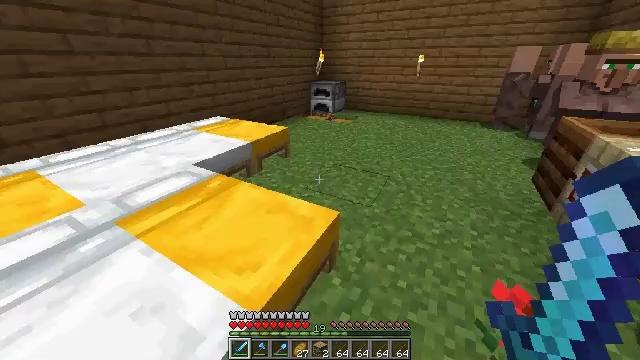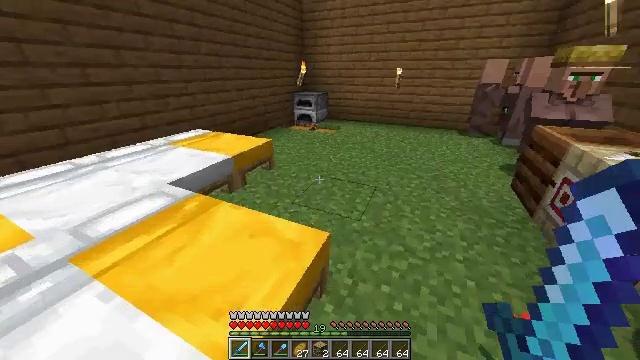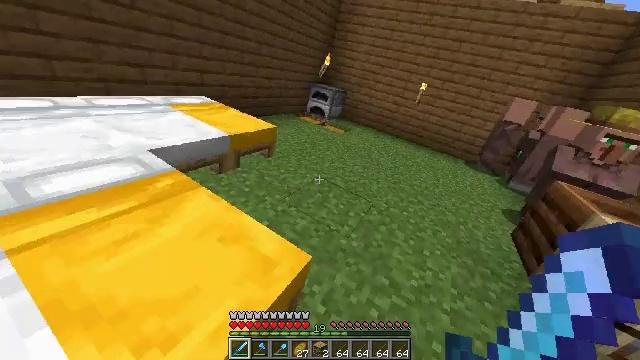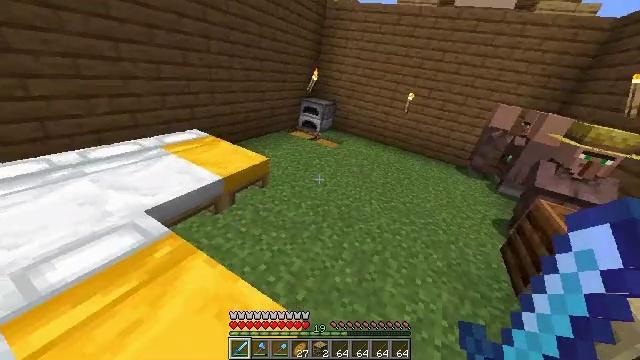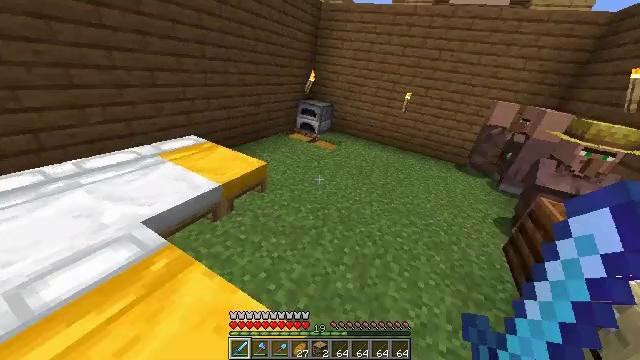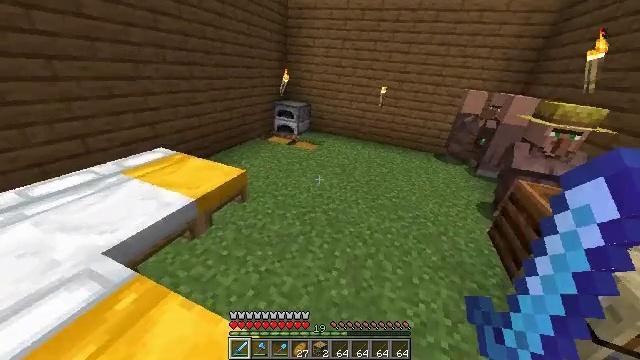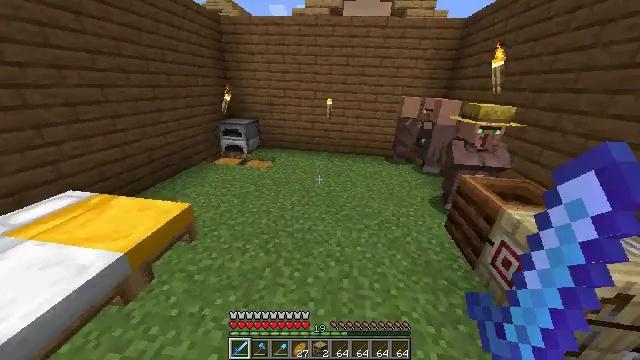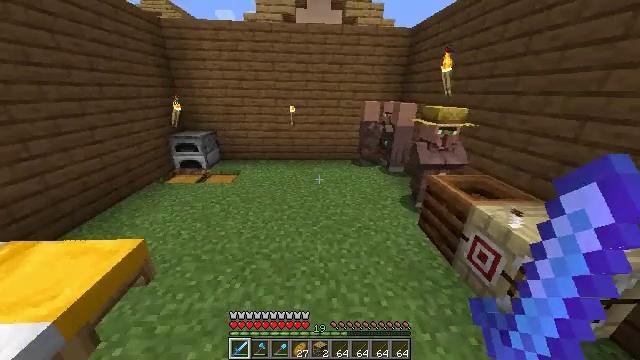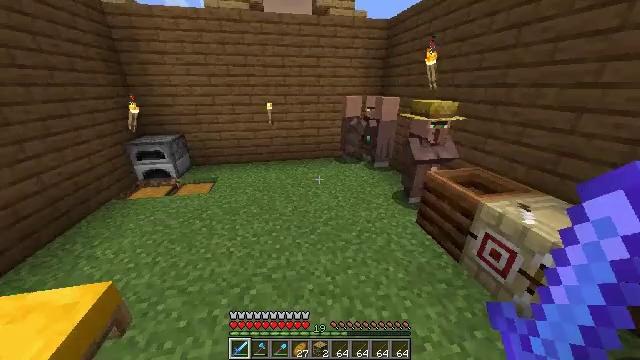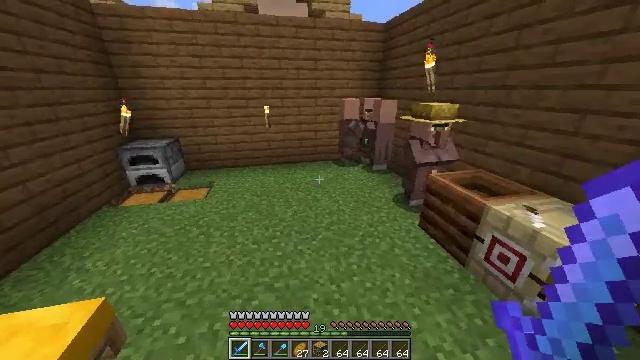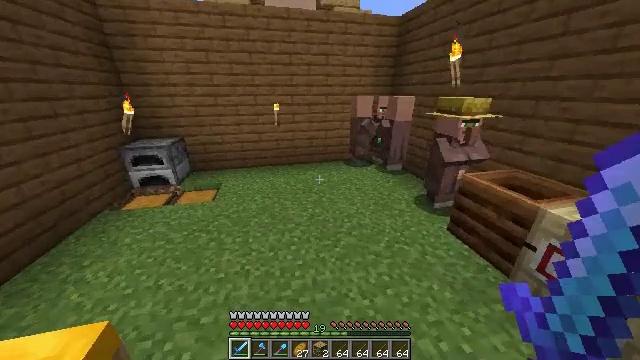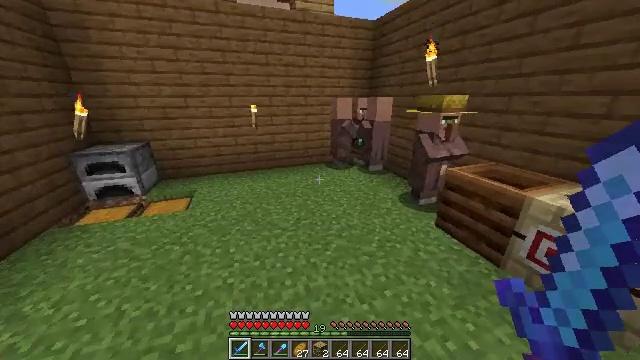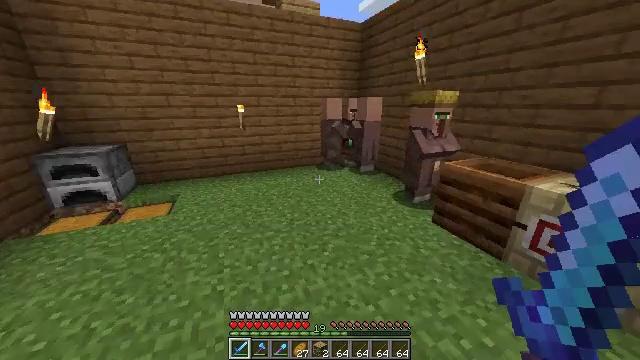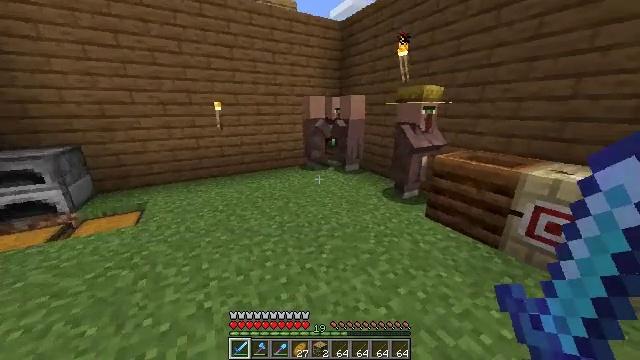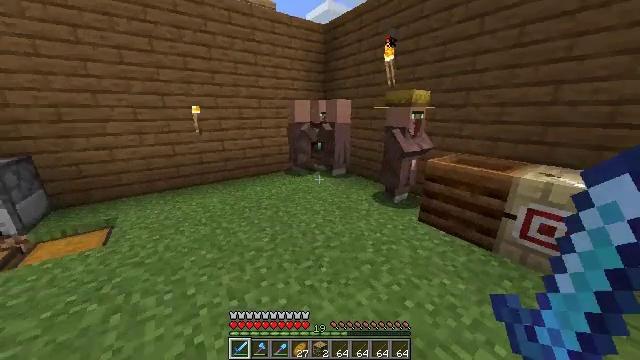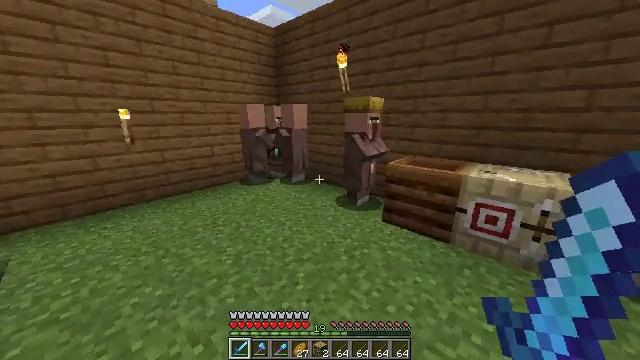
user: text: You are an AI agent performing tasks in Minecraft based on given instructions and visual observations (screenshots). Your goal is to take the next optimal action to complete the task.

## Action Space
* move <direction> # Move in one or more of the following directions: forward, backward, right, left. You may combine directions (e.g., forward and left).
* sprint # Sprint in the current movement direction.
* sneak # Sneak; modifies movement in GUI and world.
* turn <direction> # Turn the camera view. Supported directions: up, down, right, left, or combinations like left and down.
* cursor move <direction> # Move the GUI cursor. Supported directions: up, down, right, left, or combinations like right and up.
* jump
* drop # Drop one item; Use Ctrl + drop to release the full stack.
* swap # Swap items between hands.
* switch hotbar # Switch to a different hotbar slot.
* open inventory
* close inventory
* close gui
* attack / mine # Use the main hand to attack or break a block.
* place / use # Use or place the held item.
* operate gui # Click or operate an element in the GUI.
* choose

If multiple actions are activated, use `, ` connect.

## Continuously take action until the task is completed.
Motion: motion action
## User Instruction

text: Make an apple using the crafting interface.
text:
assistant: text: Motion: move forward, sprint, turn right and up
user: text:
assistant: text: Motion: move forward, sprint, turn right and down
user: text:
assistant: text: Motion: move forward, sprint
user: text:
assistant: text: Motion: move forward, sprint
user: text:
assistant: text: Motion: move forward, sprint, turn right
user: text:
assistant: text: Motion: move forward and move left, sprint, turn right and up
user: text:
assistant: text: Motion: move forward and move left, sprint, turn right and up
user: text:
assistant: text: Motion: move forward and move left, sprint, turn right and down
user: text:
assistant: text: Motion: move forward and move left, sprint, turn right
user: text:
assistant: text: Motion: move forward and move left, sprint
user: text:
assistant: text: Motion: move forward and move left, sprint, turn right and up
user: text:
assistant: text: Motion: move forward and move left, sprint, turn right and up
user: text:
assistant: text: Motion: move forward and move left, sprint, turn right and up
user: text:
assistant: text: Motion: move forward and move left, sprint, turn right
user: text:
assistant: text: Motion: move forward and move left, turn right and up
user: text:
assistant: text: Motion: move forward and move left, turn right and up
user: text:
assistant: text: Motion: move forward, turn right and up
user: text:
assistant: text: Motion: move forward, turn right and up
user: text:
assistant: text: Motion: move forward, turn right and up
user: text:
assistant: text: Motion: move forward
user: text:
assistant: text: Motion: move forward
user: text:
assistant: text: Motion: no_op
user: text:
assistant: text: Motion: use / place
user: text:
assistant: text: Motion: use / place
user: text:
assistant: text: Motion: turn down
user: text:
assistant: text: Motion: no_op
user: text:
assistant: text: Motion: no_op
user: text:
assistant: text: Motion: open gui
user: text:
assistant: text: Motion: cursor move left
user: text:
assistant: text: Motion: no_op